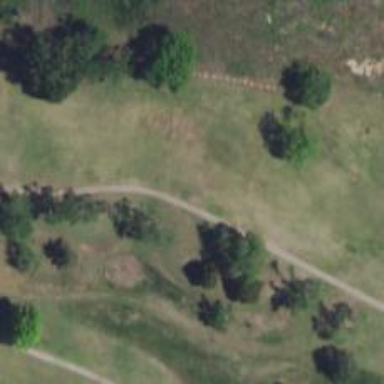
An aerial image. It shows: Path used for both walking and golf.